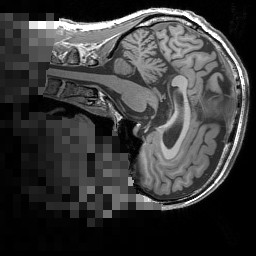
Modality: T1w
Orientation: sagittal
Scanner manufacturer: siemens
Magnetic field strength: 3 T
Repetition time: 1.5 s
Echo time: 0.00291 s